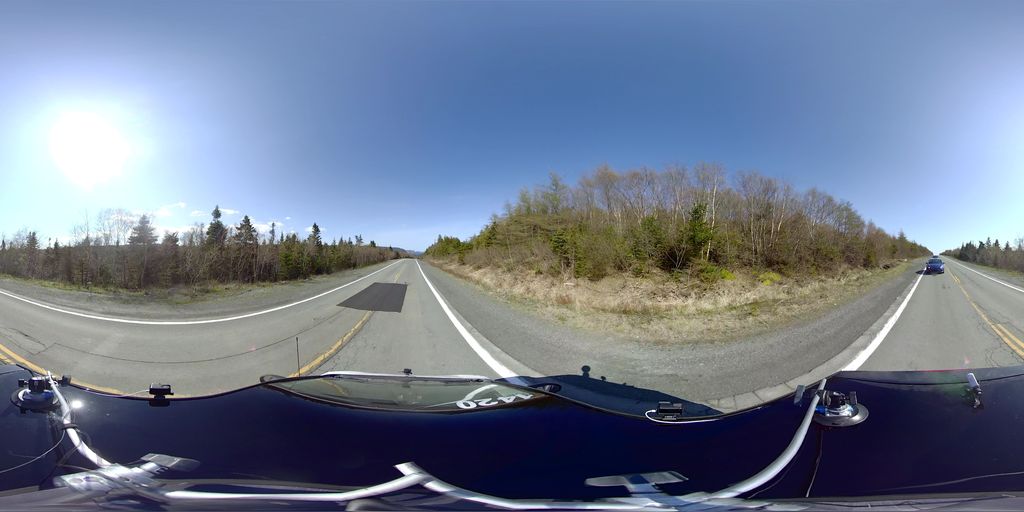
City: st_johns